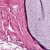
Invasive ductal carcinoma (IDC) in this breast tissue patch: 0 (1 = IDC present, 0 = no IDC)